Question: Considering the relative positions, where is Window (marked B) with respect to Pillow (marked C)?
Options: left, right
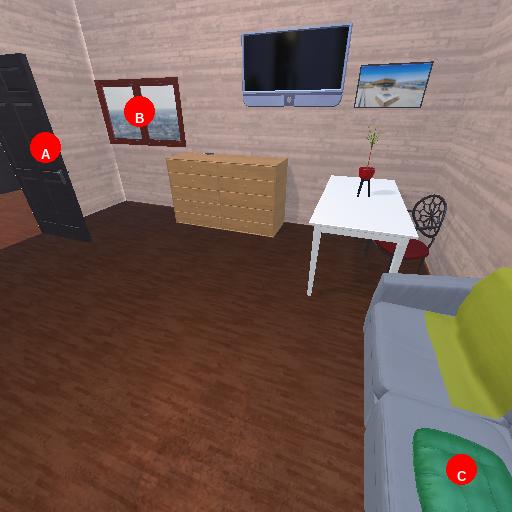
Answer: left